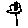
Label: flower